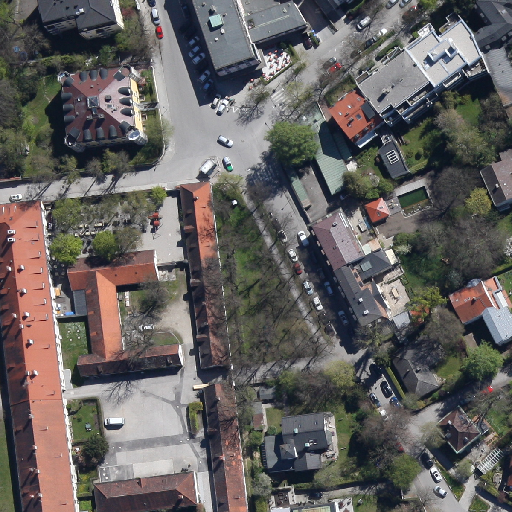
Referring expression: car driving on the road